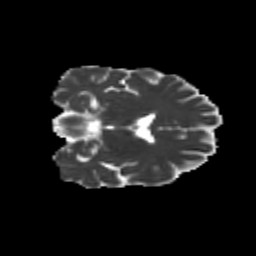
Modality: MD
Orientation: coronal
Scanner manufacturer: siemens
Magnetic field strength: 3 T
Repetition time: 9.2 s
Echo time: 0.084 s